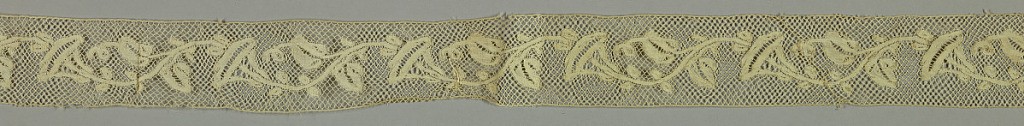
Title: Band
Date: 19th century
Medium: cotton Technique: bobbin lace (late Valenciennes ground)
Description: Curving stem with leaves and flowers.